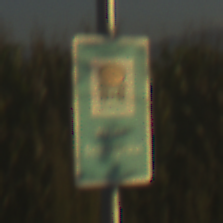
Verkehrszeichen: Wasserschutzgebiet
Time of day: SunriseSunset
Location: Outdoor (RoadRail)
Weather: Clear
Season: NotSpecified
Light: Natural